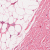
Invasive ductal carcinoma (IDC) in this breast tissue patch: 0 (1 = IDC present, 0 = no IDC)